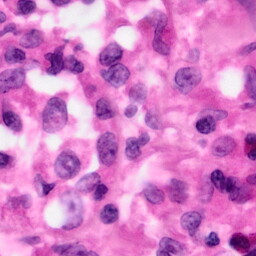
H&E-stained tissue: Pancreatic